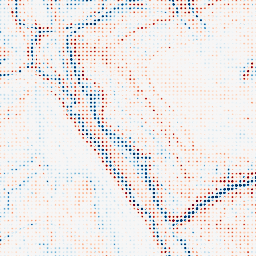
Category: edge_preserving
Decomposition family: bilateral
Decomposition parameters: d: 15
sigma_color: 150
sigma_space: 25
Upsampling method: sinc_blackman
Upsampling parameters: scale: 8
kernel_size: 4
Upsampling scale: 8